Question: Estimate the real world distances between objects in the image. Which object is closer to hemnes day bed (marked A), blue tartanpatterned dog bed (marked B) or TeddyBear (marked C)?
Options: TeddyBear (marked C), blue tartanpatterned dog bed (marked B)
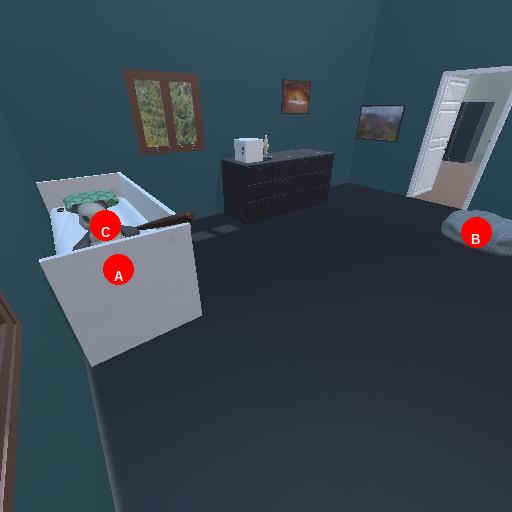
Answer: TeddyBear (marked C)